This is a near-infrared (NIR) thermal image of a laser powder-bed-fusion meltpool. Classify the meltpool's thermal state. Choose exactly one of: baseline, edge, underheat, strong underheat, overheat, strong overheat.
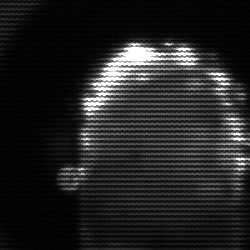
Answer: baseline